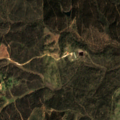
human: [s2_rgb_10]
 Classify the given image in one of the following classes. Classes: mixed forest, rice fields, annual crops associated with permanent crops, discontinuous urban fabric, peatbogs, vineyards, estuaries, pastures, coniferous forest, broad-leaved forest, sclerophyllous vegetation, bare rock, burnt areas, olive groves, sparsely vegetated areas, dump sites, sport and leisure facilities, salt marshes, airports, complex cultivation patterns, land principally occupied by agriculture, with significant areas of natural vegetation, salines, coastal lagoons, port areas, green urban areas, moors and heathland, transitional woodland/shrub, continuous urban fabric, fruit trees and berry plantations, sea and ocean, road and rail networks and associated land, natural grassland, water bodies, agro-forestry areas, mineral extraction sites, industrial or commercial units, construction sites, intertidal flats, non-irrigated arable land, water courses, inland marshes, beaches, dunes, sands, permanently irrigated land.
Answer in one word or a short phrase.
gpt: broad-leaved forest, transitional woodland/shrub